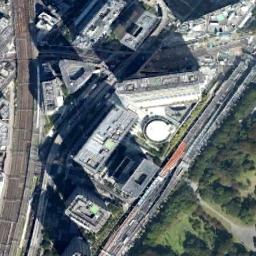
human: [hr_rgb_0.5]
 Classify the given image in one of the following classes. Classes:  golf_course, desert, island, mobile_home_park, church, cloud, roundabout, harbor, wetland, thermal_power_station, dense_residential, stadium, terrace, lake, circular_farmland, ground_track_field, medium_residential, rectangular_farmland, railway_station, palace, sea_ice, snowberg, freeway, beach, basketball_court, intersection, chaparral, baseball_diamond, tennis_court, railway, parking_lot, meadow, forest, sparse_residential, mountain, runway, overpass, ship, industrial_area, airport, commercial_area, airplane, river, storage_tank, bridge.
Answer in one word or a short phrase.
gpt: commercial_area